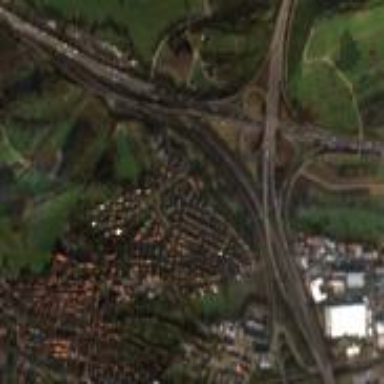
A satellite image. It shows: Motorway with interchange junction.